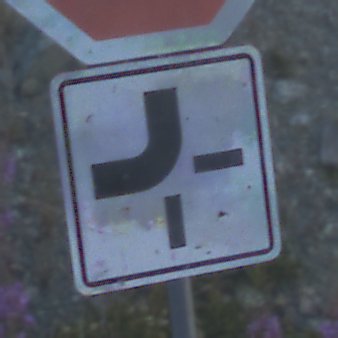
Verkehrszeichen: VerlaufVorfahrtsstrasse2
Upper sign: Stop
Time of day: SunriseSunset
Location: Outdoor (RoadRail)
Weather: Clear
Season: NotSpecified
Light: Natural